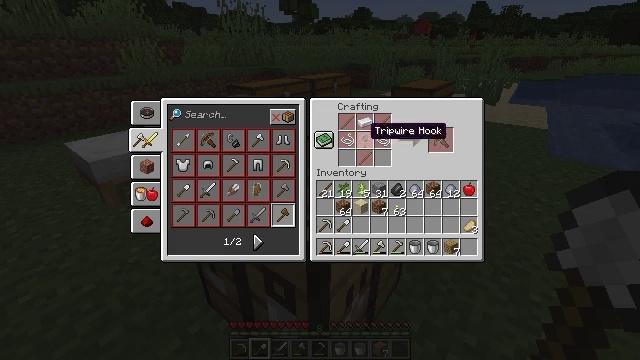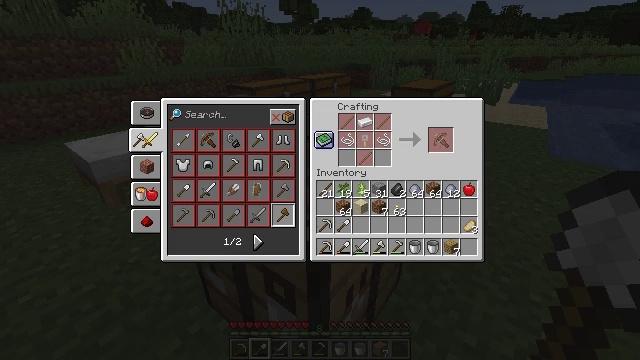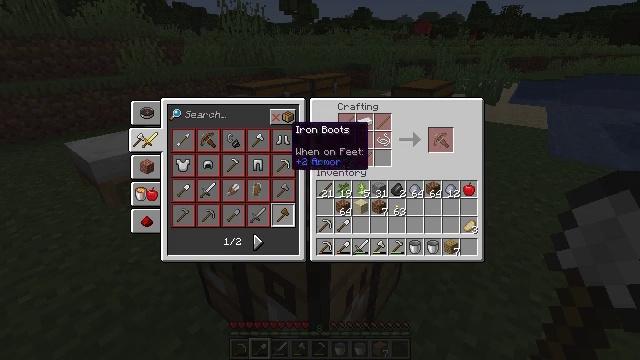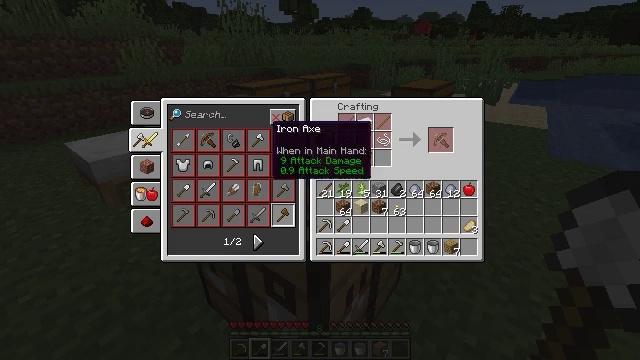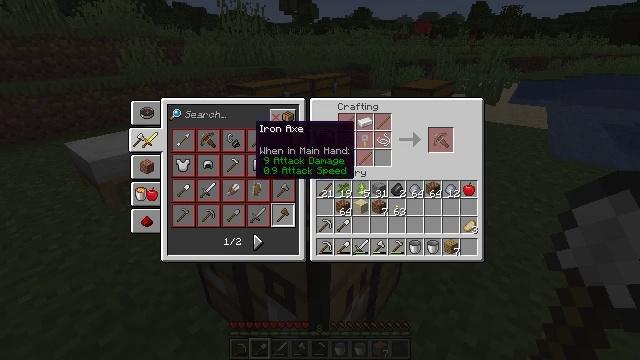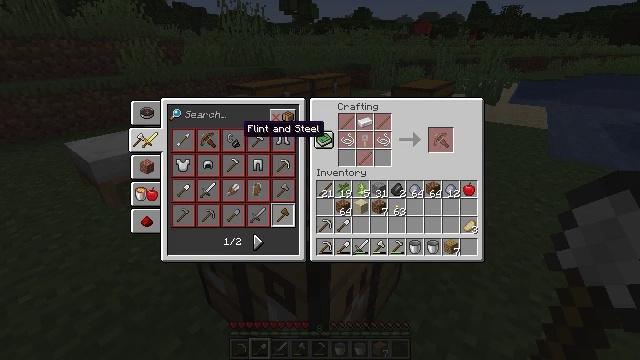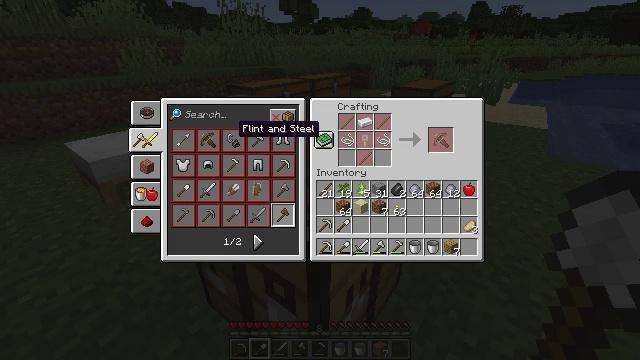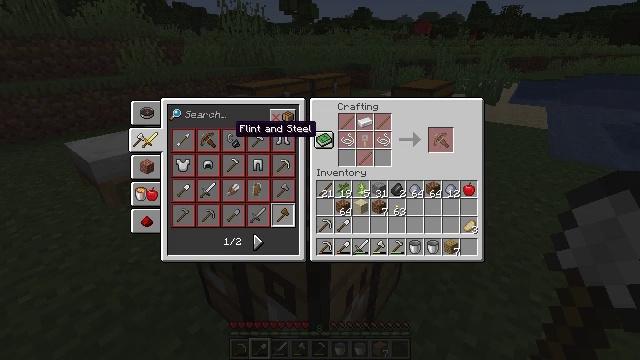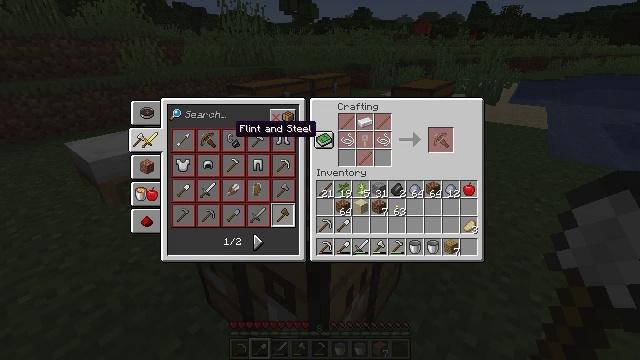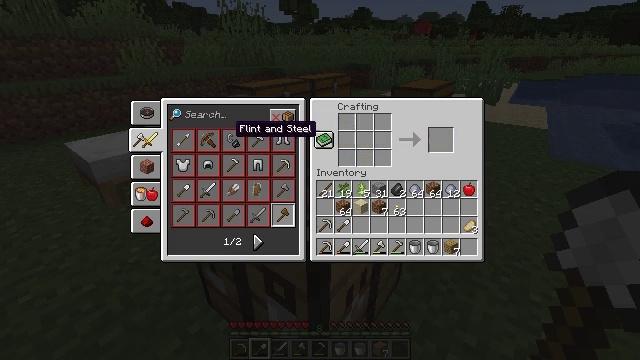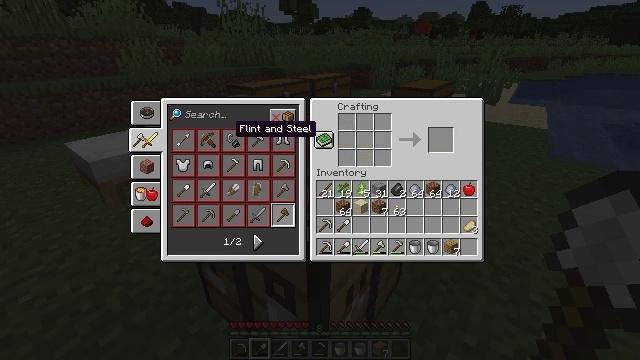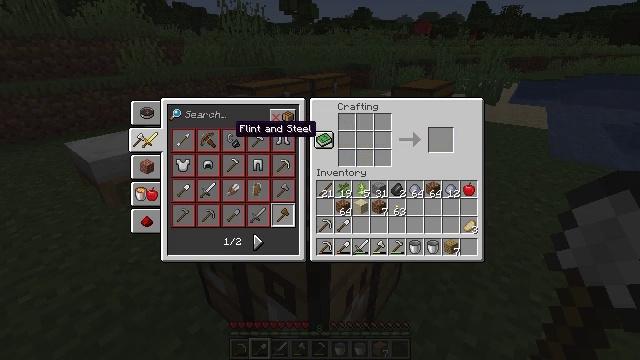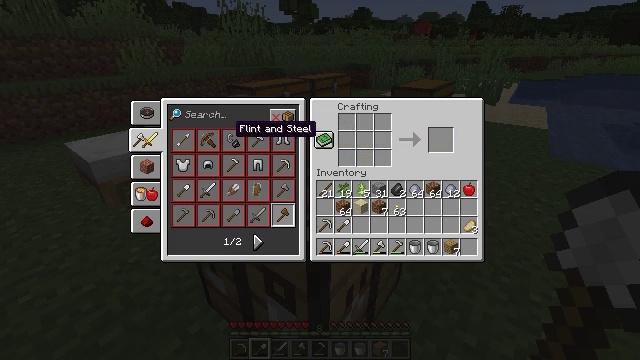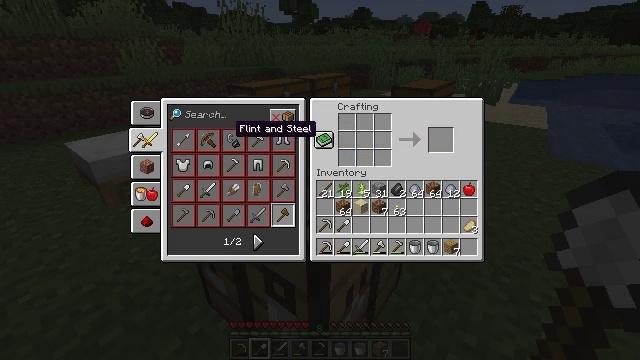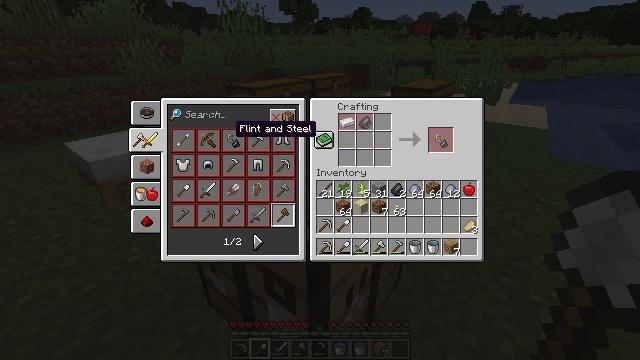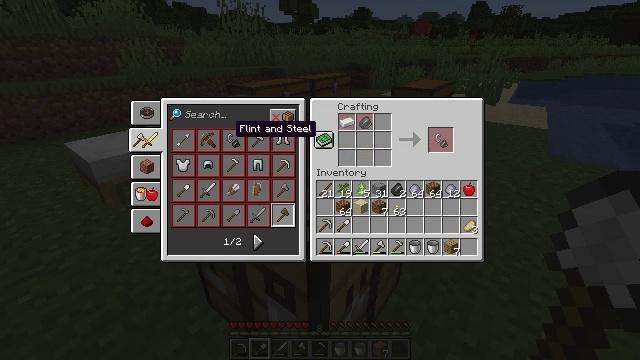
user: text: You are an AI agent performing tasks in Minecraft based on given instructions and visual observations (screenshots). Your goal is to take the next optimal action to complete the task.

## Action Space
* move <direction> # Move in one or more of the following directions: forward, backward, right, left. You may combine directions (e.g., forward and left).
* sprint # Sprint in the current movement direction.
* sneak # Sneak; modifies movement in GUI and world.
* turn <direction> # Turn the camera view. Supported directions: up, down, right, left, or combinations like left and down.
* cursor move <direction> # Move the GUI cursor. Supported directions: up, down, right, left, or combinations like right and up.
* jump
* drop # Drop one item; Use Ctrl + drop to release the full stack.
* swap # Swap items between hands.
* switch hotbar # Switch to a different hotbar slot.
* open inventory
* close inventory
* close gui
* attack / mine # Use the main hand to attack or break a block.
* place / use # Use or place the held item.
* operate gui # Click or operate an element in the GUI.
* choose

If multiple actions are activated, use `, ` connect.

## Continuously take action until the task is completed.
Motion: motion action
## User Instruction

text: Use the crafting table to make a fletching table.
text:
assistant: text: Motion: cursor move left
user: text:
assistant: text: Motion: cursor move left
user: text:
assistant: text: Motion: cursor move left
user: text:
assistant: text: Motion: cursor move left
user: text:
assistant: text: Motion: cursor move left
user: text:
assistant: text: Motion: no_op
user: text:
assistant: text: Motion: no_op
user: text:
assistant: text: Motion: no_op
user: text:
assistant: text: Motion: operate gui
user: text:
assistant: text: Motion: operate gui
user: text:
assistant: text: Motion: operate gui
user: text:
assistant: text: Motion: operate gui
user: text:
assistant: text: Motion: no_op
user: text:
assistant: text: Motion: no_op
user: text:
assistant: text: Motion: no_op
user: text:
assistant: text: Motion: cursor move right
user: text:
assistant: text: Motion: cursor move right
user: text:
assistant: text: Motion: no_op
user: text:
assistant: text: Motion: no_op
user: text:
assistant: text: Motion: no_op
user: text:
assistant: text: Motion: no_op
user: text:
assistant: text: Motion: no_op
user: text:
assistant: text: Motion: no_op
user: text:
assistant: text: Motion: no_op
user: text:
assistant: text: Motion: no_op
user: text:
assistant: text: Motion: no_op
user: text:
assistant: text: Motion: no_op
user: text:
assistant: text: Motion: cursor move down
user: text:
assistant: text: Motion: cursor move down
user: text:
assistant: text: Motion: cursor move down